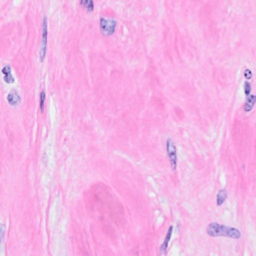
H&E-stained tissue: Breast